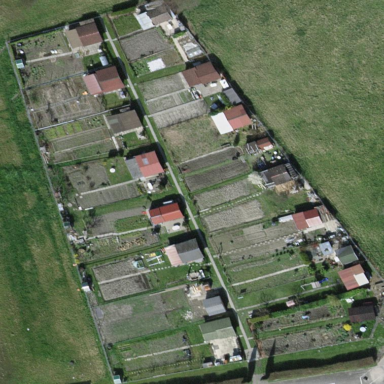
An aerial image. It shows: Area designated for allotments.